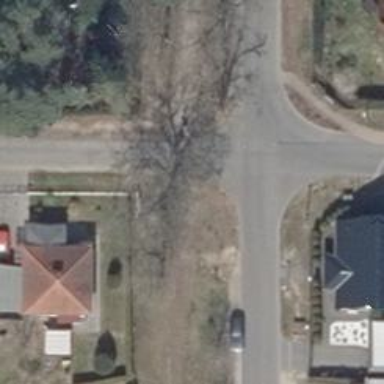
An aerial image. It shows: Smooth asphalt road in residential area.